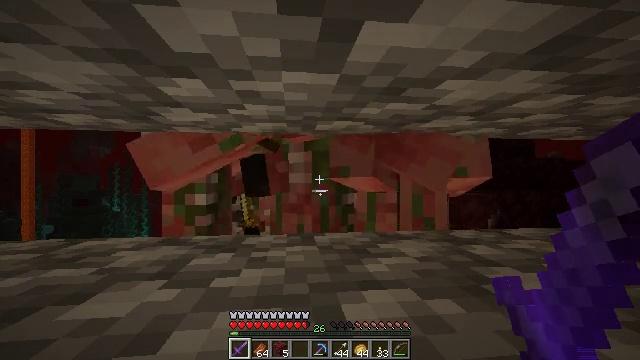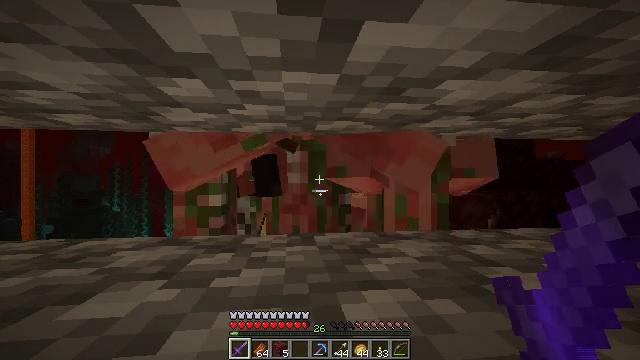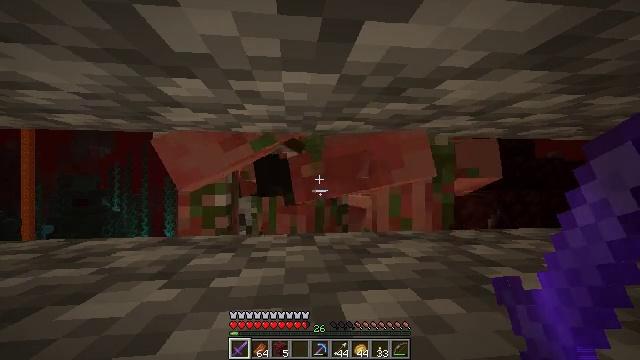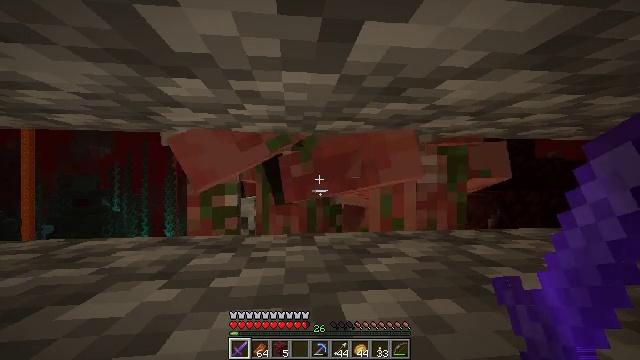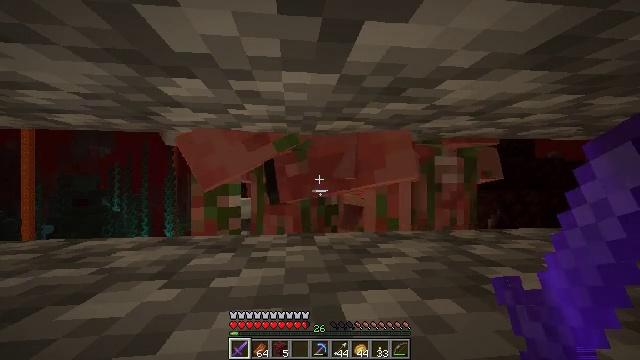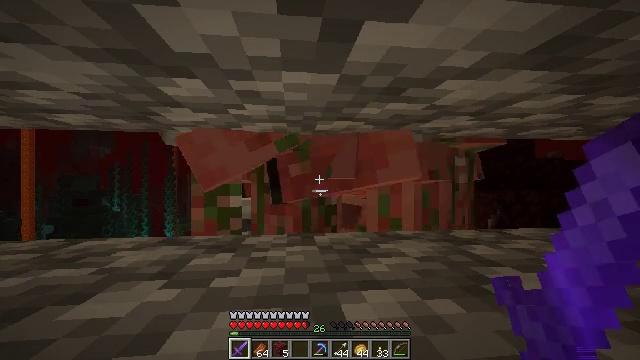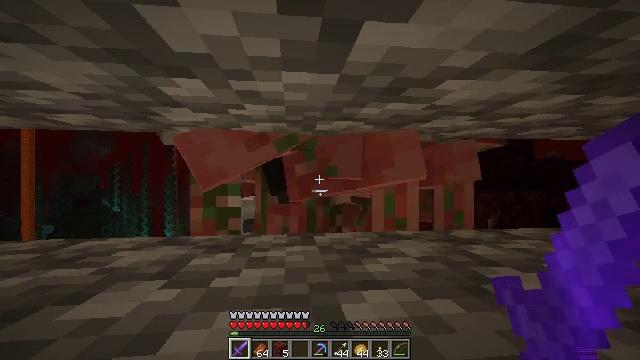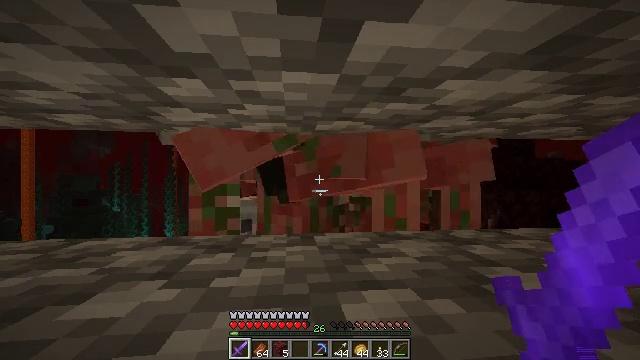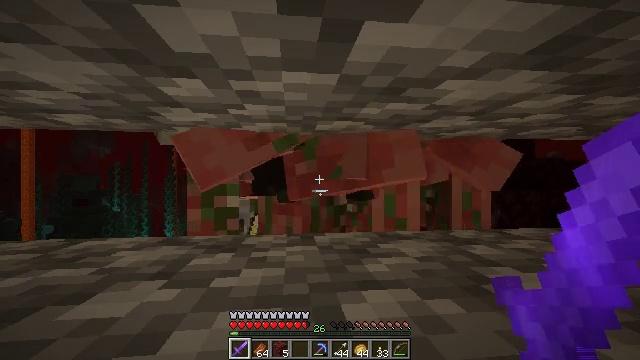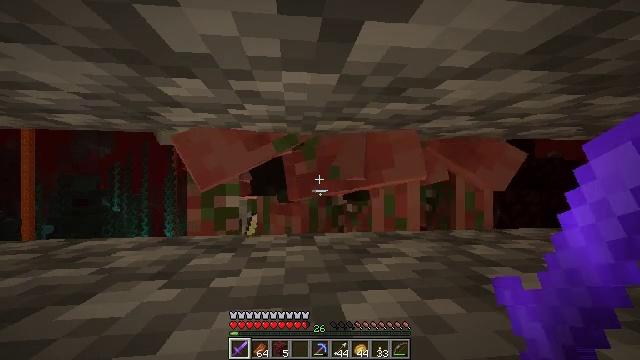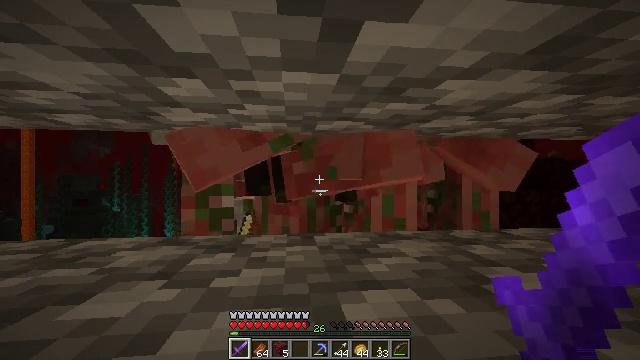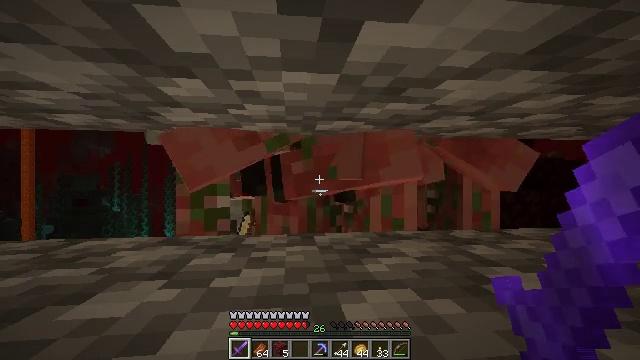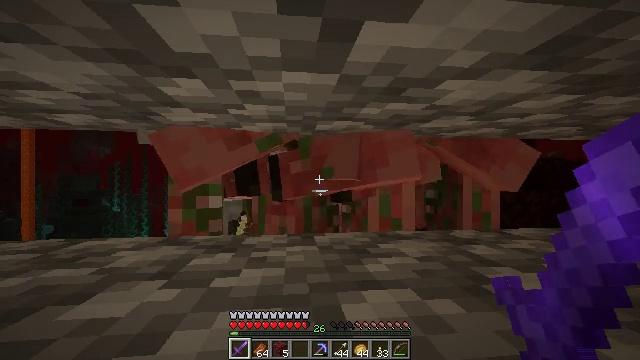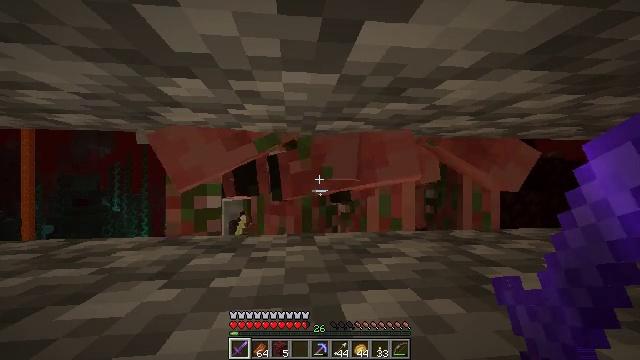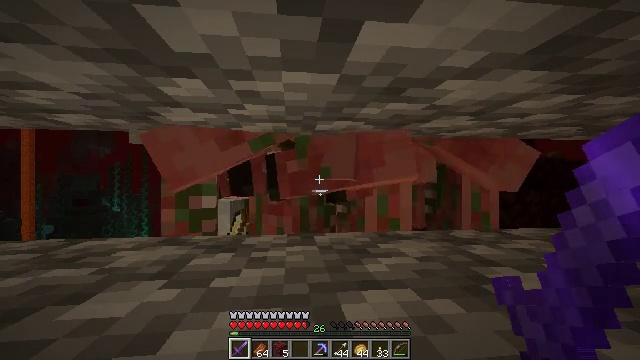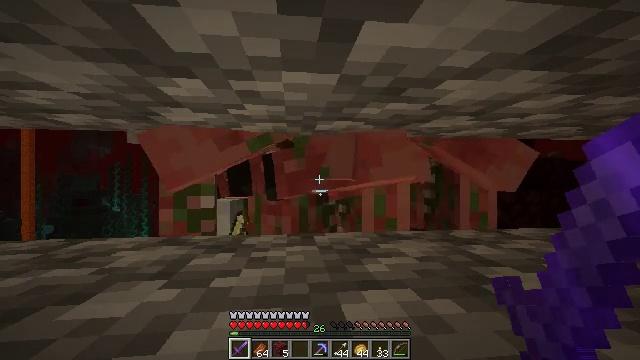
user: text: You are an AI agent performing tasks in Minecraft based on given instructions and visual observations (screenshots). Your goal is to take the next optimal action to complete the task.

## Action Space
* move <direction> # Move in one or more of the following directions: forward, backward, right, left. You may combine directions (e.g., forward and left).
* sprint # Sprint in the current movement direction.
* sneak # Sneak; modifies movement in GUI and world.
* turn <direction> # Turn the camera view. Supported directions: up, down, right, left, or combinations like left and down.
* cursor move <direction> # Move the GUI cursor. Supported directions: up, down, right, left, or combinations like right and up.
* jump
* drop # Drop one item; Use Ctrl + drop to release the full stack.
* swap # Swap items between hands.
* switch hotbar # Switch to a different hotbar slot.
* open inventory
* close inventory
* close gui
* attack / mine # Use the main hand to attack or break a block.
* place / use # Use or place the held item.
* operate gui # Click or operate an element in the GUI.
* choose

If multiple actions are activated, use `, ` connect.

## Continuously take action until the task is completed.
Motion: motion action
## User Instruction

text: Kill nether mobs.
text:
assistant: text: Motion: no_op
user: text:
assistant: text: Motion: no_op
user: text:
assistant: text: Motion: no_op
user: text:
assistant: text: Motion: no_op
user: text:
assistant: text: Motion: no_op
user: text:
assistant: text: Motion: no_op
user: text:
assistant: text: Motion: no_op
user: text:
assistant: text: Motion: no_op
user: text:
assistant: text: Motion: no_op
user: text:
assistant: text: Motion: no_op
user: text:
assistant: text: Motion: no_op
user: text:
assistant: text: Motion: no_op
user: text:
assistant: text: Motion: no_op
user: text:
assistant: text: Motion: no_op
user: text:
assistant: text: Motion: no_op
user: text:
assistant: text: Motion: no_op
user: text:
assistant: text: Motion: no_op
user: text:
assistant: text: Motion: no_op
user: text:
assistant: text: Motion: no_op
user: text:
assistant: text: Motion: no_op
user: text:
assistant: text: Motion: no_op
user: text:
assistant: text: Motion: no_op
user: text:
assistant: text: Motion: no_op
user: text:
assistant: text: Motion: no_op
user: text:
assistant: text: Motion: no_op
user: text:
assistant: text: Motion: no_op
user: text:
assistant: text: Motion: no_op
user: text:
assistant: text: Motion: no_op
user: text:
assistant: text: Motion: no_op
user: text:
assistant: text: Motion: no_op